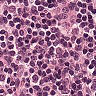
Metastatic tissue present: no